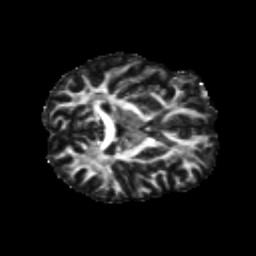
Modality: FA
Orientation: axial
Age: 30
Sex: female
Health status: healthy
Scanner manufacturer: siemens
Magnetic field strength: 3 T
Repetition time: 8.6 s
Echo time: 0.095 s